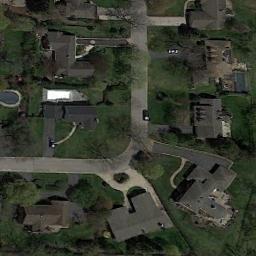
Label: residential